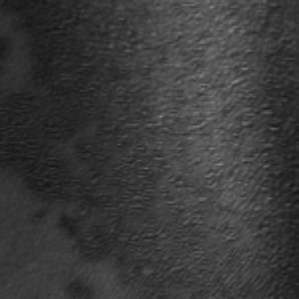
Label: frost